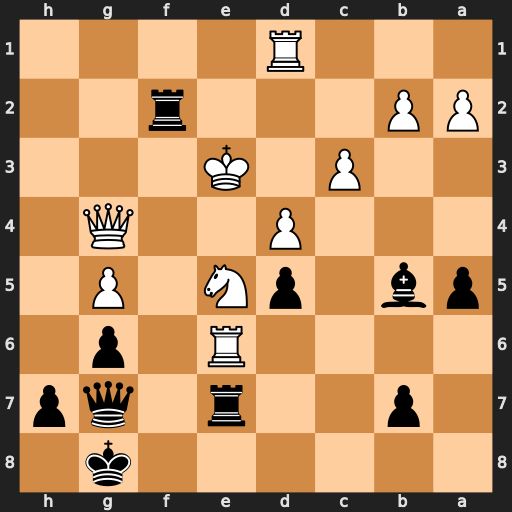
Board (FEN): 6k1/1p2r1qp/4R1p1/pb1pN1P1/3P2Q1/2P1K3/PP3r2/3R4
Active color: b
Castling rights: -
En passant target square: -
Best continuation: Re2+ Qxe2 Bxe2 Rxe7 Qxe7